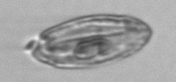
Label: Katodinium_or_Torodinium